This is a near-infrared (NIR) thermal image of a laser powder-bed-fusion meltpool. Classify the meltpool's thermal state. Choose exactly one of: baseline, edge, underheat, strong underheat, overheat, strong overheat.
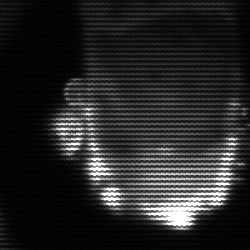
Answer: baseline